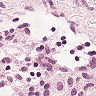
Metastatic tissue present: no